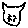
Label: cat